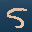
Label: 5